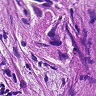
Metastatic tissue present: yes